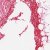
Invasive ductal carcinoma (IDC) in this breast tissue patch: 0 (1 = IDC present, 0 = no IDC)